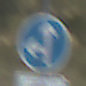
Verkehrszeichen: VorgeschriebeneFahrtrichtungGeradeausOderLinks
Zusatzzeichen unten: EinspurigeFahrzeugeFrei1
Umgebung: Outdoor, Nature
Tageszeit: Midday
Wetter: PartlyCloudy
Licht: Natural
Jahreszeit: Autumn
Kontrast: HighContrast